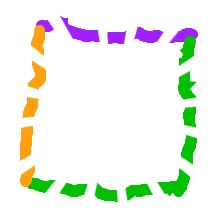
Shape: square